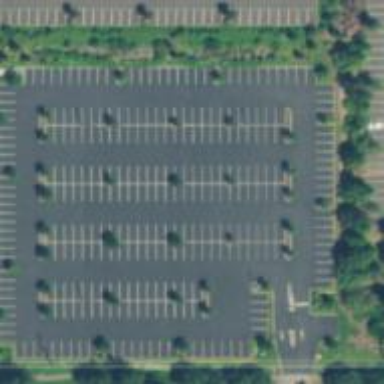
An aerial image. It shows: Parking aisle designated as service road.